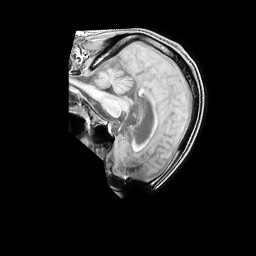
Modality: T1w
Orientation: sagittal
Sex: male
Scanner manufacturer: philips
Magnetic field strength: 1.5 T
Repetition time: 0.1961 s
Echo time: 0.001887 s